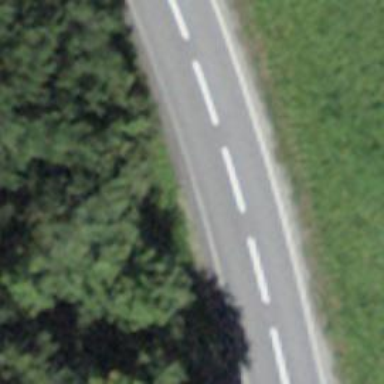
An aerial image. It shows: Asphalt road classified as tertiary.